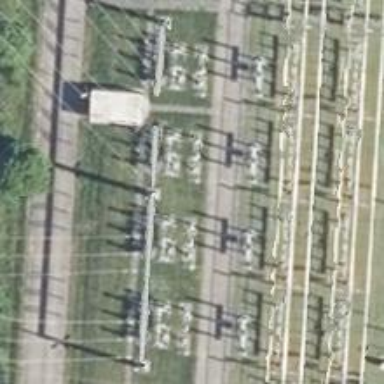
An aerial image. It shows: Three power lines with cables.